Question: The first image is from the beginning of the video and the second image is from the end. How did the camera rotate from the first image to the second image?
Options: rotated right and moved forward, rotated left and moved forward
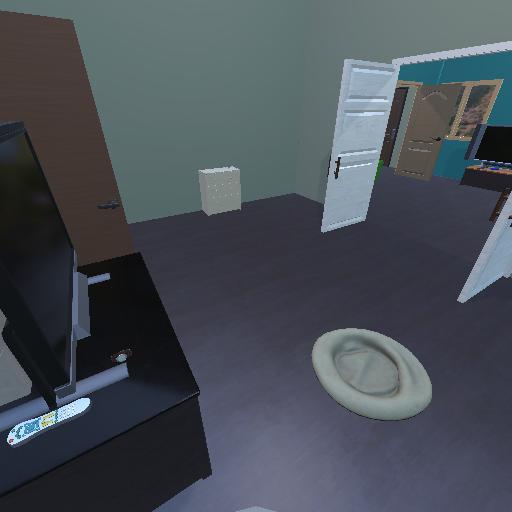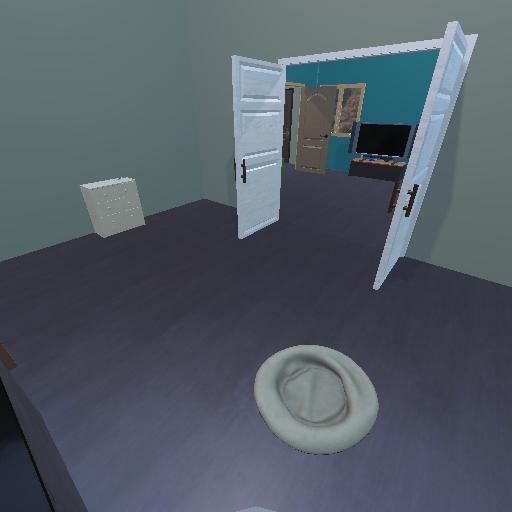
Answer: rotated right and moved forward